Question: I am writing a simple socket client in c++. Here is the code:
main.h:
'''
#ifndef CC_Client_main_h
#define CC_Client_main_h
void error(std::string msg);
#endif
'''
main.cpp
'''
#include <iostream>
#include "communications.h"
#include "main.h"
void error(std::string msg) {
std::cerr << msg;
exit(-1);
}
int main(int argc, char **argv) {
Communication communication = Communication("localhost", 8888);
communication.print_hosts();
int success = communication.send_str("hello!
");
if (success<0) {
std::cerr << "Error writing data.
";
}
return 0;
}
'''
communications.h
'''
#ifndef __CC_Client__communications__
#define __CC_Client__communications__
#include <sys/socket.h>
#include <netinet/in.h>
#include <arpa/inet.h>
#include <stdio.h>
#include <stdlib.h>
#include <unistd.h>
#include <errno.h>
#include <sys/types.h>
#include <time.h>
#include <netdb.h>
#include <string>
#include <iostream>
#include main.h
class Communication {
private:
int sock;
struct hostent *host;
struct sockaddr_in server_address;
char *host_str;
int port;
public:
Communication(char *host, int port);
~Communication(void);
hostent &get_host();
void print_hosts(void);
int send_str(char *send_string);
};
#endif /* defined(__CC_Client__communications__) */
'''
communications.cpp
'''
#include "communications.h"
#include "main.h"
void print_addr(unsigned char *address) {
printf("%d.%d.%d.%d
", address[0], address[1], address[2], address[3]);
}
Communication::Communication(char *host, int port) {
this->port = port;
this->host_str = host;
this->sock = socket(AF_INET, SOCK_STREAM, 0);
if (this->sock<0) {
error("Failed to build socker object.
");
}
this->host = gethostbyname(host);
if (!this->host) {
error("Failed to resolve host.
");
}
memset((char*)&this->server_address, 0, sizeof(this->server_address));
server_address.sin_family = AF_INET;
server_address.sin_port = htons(port);
memcpy((void *)&this->server_address.sin_addr, this->host->h_addr_list[0], this->host->h_length);
if (connect(this->sock, (struct sockaddr*)&server_address, sizeof(this->server_address))<0) {
error("Failed to connect socket.
");
}
}
Communication::~Communication() {
std::cout << "Closing connection. . .
";
shutdown(this->sock, SHUT_RDWR);
std::cout << "Communication object at " << this << " being destroyed
";
}
void Communication::print_hosts() {
for (int i=0; this->host->h_addr_list[i]!=0; i++) {
print_addr((unsigned char*) this->host->h_addr_list[i]);
}
}
int Communication::send_str(char *send_string) {
char buffer[strlen(send_string)];
int num_bytes = write(this->sock, buffer, sizeof(buffer));
return num_bytes;
}
'''
I tried to use netcat to test the client like this:
'$ nc -lv 8888'
But the data it receives seems is incorrect:
'''
$ nc -lv 8888
??_?
'''
My program does not give me any errors when I run it. Where is this data coming from?
I am running Mac OS X Mavericks.

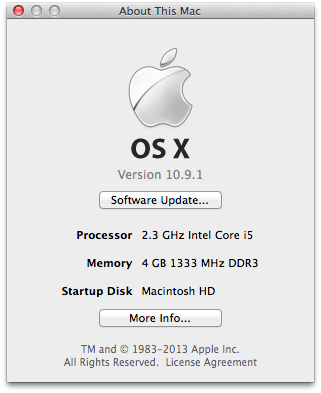
Answer: you didnt put any data into buffer in send_str
also i suspect that sizeof(buffer) doesn't do what you expect. My guess is that it will be sizeof(char*)